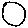
Label: circle